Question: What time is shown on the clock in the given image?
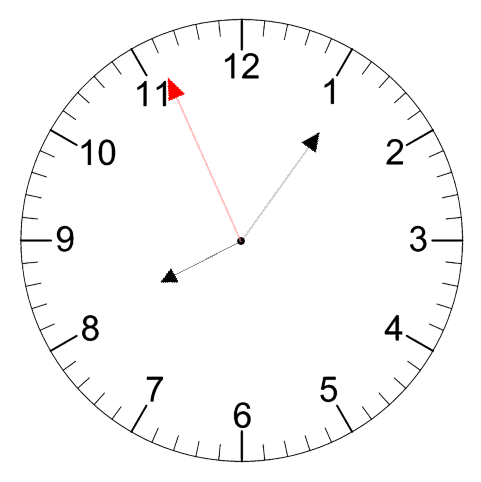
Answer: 08:05:56